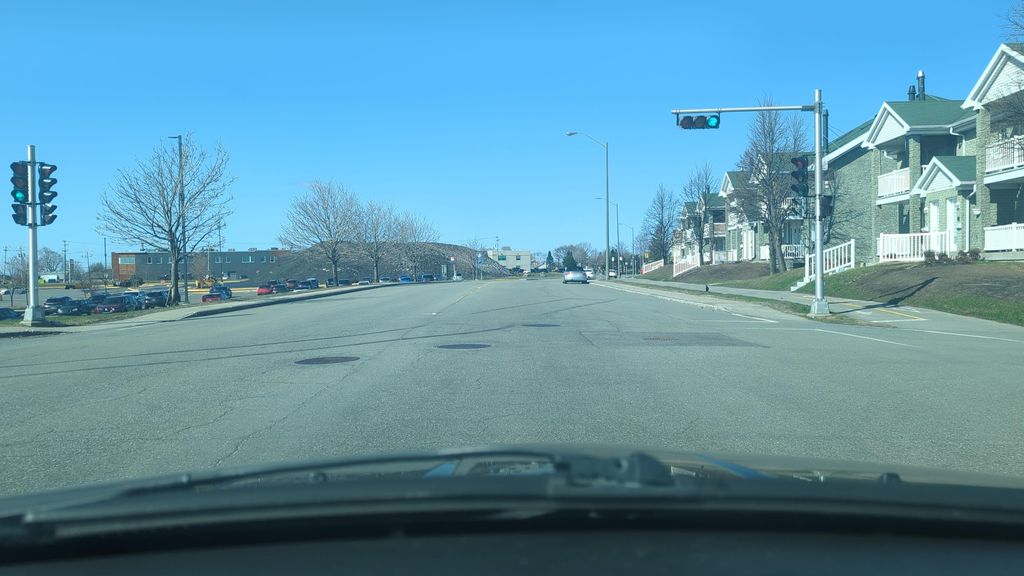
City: quebec_city